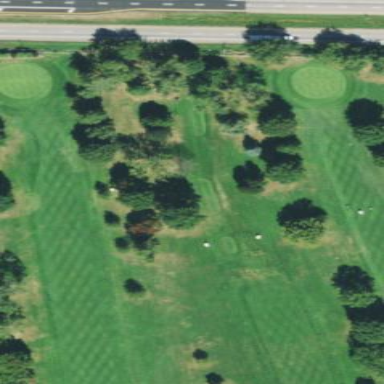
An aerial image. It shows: Scenic golf fairway.